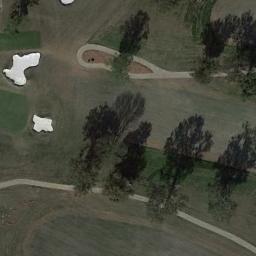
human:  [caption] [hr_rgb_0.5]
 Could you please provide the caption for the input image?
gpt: Many trees are near the golf course .

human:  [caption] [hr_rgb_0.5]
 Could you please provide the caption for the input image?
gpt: There are a few bunkers and a few paths on the large green lawn on the golf course and many trees .

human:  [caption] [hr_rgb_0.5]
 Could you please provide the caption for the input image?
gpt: The golf course has some putting greens, Fairways, Roads, Barrier trees and two sandpits and some barrier trees are on both sides of the fairways .

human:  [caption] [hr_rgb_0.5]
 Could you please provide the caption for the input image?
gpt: There are six bunkers scattered along the road .

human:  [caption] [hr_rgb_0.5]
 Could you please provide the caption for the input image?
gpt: There are two bunkers and some trees on the golf course .